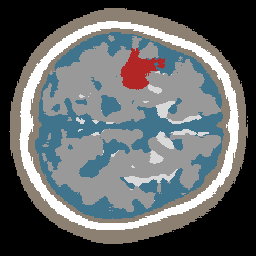
Label: lesion